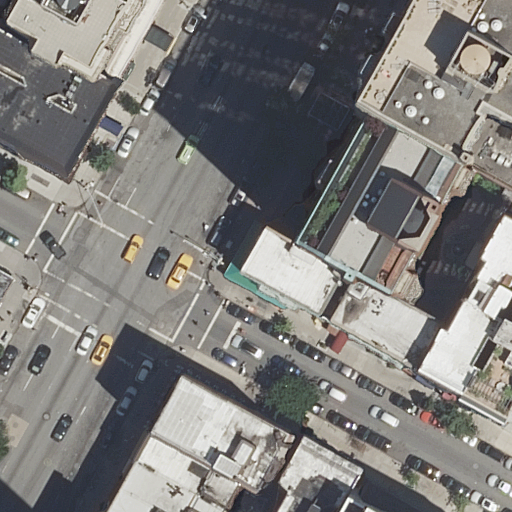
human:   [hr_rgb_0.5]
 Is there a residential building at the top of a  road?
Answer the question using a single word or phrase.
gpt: yes

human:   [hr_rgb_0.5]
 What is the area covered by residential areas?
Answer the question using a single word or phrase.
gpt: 0m2

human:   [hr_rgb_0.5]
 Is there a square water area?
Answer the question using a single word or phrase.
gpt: no

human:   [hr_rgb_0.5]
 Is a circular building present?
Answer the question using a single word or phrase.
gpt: no

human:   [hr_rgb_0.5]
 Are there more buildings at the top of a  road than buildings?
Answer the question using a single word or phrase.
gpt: no

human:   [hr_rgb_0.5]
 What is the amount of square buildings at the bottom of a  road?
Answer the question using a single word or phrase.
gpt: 0

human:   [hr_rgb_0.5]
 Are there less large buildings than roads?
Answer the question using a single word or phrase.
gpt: no

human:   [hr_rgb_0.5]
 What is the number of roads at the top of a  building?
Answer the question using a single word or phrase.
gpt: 2

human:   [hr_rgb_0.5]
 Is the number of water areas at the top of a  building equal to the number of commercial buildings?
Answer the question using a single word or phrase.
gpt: yes

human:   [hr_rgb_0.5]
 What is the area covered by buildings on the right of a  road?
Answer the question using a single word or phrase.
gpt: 4541m2

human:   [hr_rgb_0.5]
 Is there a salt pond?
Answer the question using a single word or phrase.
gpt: no

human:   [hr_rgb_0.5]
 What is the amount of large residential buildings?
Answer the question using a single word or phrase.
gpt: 4

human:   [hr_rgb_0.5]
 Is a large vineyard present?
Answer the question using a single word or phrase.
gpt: no

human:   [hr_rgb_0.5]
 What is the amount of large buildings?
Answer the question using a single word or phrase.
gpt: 4

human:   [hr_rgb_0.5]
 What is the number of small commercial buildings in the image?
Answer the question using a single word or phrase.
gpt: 0

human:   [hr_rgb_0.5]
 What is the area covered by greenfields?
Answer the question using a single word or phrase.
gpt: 0m2

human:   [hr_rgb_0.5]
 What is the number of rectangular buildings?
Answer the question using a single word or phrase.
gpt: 8

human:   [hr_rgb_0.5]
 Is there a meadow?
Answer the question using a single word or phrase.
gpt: no

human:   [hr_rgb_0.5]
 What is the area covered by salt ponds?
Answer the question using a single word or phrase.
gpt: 0m2

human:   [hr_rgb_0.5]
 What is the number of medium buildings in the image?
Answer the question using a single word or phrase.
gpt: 9

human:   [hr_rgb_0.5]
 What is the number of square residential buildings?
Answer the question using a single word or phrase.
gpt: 0

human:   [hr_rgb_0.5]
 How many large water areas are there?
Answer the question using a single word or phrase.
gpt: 0

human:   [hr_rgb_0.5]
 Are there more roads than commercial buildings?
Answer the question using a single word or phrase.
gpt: yes

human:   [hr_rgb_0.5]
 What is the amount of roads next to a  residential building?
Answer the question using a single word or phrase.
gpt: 2

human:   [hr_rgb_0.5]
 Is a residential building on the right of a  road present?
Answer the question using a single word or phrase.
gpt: yes

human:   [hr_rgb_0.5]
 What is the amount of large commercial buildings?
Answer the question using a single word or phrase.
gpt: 0

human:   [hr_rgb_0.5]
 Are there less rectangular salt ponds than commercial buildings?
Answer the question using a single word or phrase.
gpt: no

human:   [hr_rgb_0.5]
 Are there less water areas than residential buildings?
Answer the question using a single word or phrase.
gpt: yes

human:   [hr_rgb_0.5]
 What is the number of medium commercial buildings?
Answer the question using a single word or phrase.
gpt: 0

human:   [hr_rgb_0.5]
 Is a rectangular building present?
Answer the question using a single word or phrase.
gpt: yes

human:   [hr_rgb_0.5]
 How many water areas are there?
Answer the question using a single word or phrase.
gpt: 0

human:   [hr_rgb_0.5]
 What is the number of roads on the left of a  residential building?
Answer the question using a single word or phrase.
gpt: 2

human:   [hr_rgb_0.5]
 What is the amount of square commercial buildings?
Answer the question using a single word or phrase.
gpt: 0

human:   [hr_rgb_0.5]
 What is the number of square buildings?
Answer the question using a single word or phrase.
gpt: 0

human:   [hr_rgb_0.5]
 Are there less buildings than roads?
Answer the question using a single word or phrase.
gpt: no

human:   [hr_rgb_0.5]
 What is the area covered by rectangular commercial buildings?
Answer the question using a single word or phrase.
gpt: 0m2